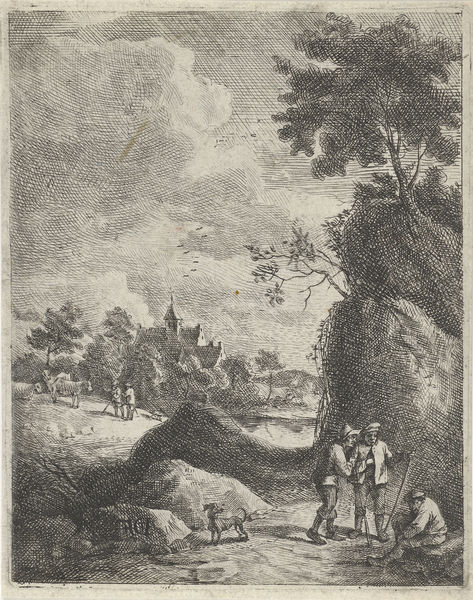
Titel: Landschap met reizigers en twee herders
Künstler: Jan Lauwryn (I) Krafft
Standort: Amsterdam
Institution: Rijksmuseum
Schlagwörter: baum, wasser, wolken, bäume, fluss, männer, dackel, hund, leute, spiegelung, kirche, wald, fischer, kuh, rind, rinder, schraffur, stich, baumgruppe, wanderer, kupferstich, hirten, n, kruche